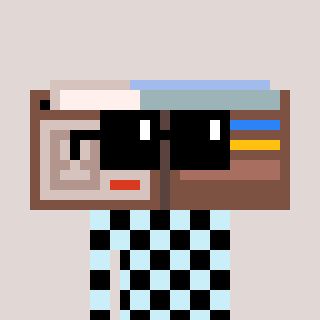
a pixel art character with square black sunglasses, a wallet-shaped head and a cold-colored body on a warm background